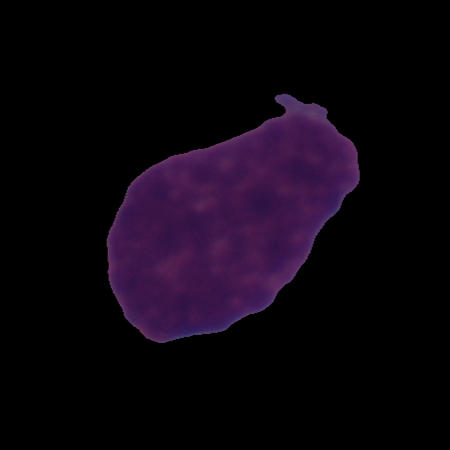
Label: cancer